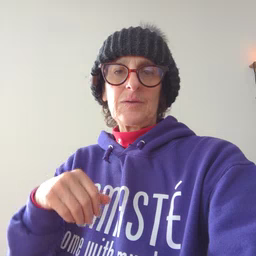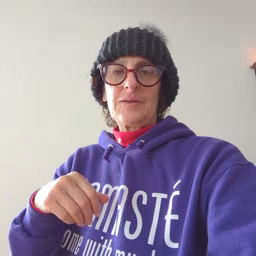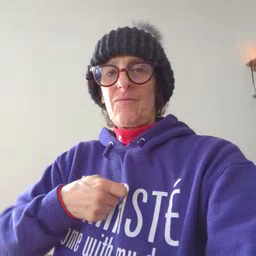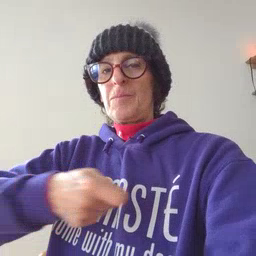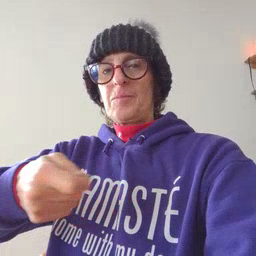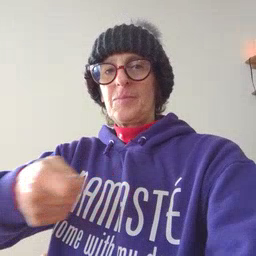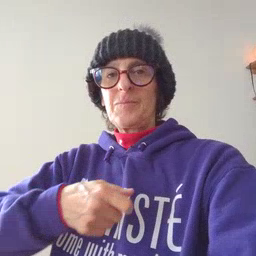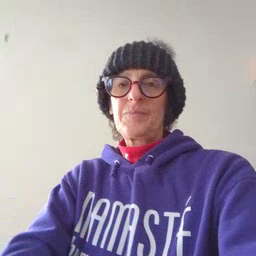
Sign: vacuum